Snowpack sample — Buffalo Mountain, Silverthorne, Colorado, USA (2/22/26, 2:02 PM MST)
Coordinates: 39.622, -106.113
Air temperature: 33 °F
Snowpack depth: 63 cm
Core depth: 30 cm
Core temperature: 26.6 °F
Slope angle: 11°, slope face: 116°
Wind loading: low
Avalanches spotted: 0
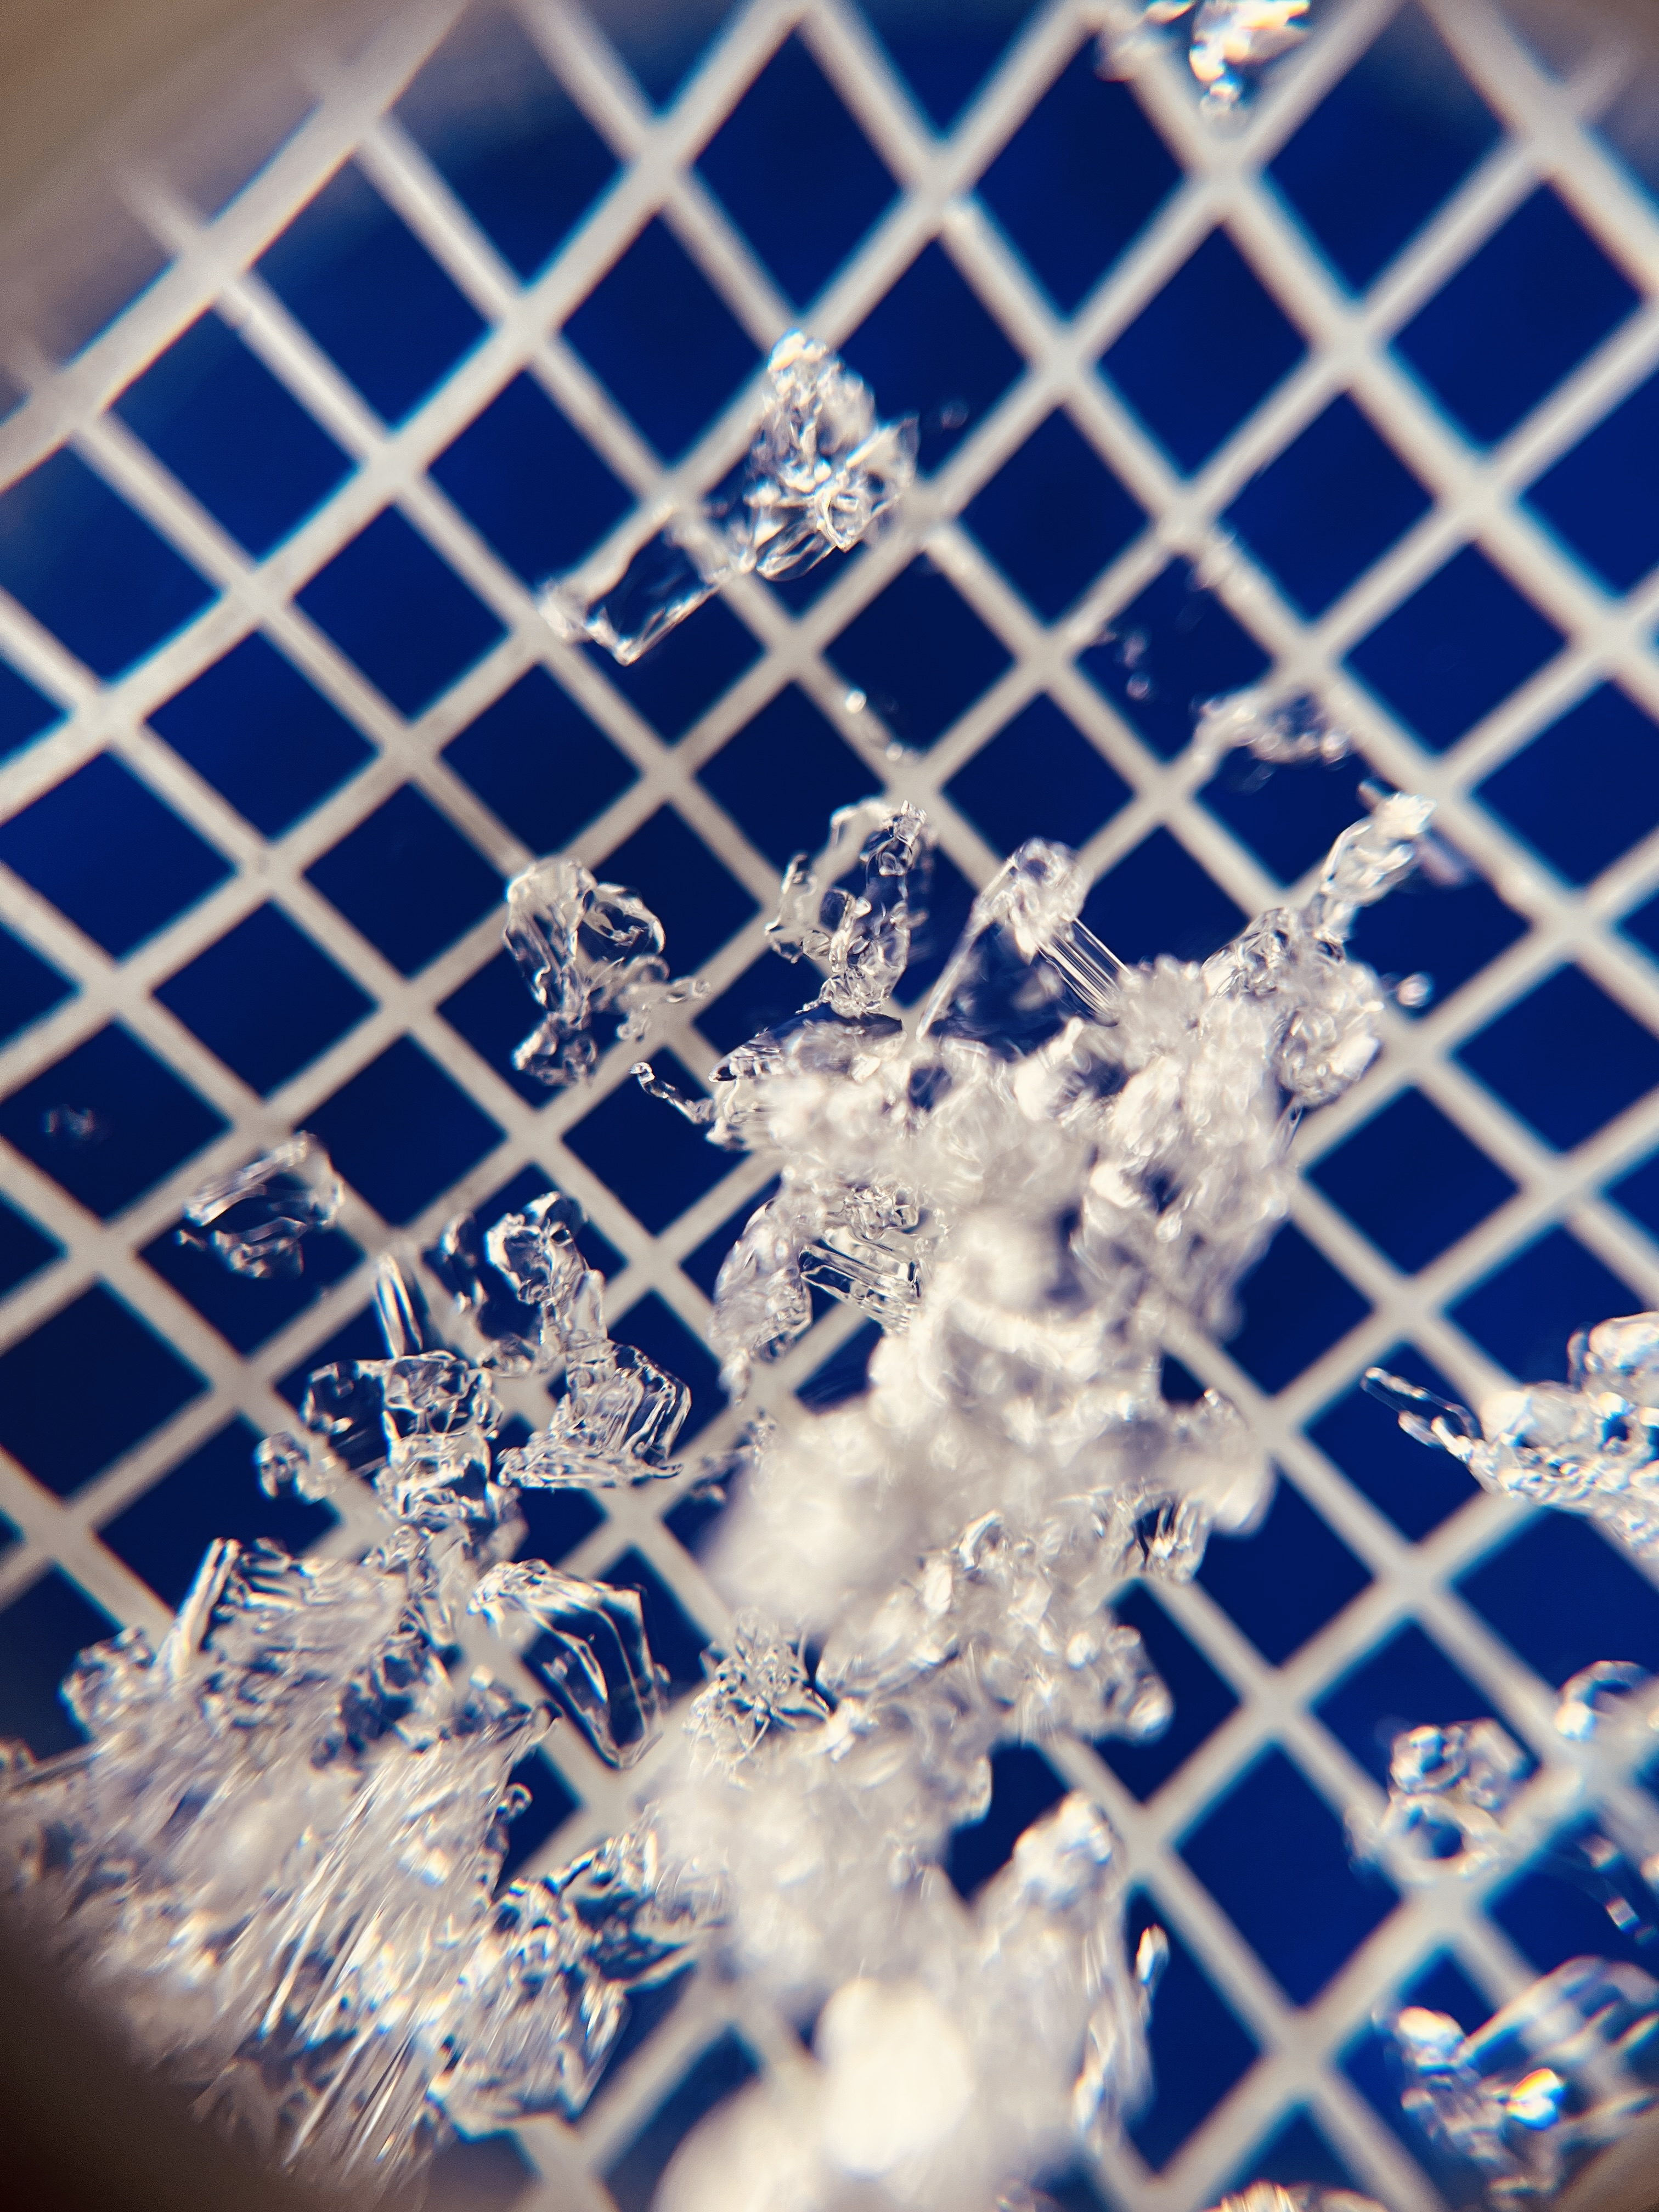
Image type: magnified_profile
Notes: In a firebreak similar to site 1, minimal wind loading with no spotted avalanches (not many faces in view though)